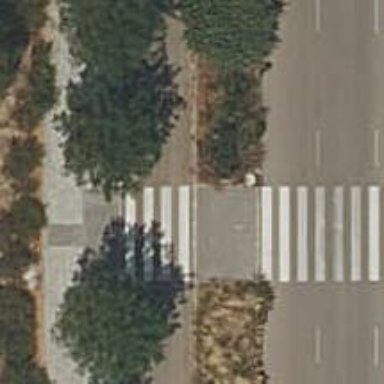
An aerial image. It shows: Uncontrolled crossing on the road.